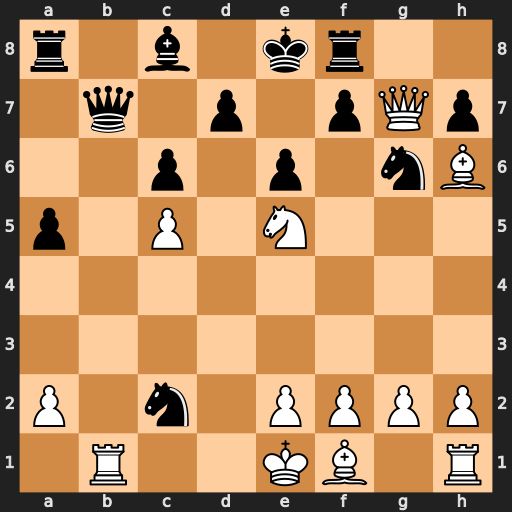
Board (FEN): r1b1kr2/1q1p1pQp/2p1p1nB/p1P1N3/8/8/P1n1PPPP/1R2KB1R
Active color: w
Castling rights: Kq
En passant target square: -
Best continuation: Kd2 Qxb1 Nxg6 Qb4+ Kc1